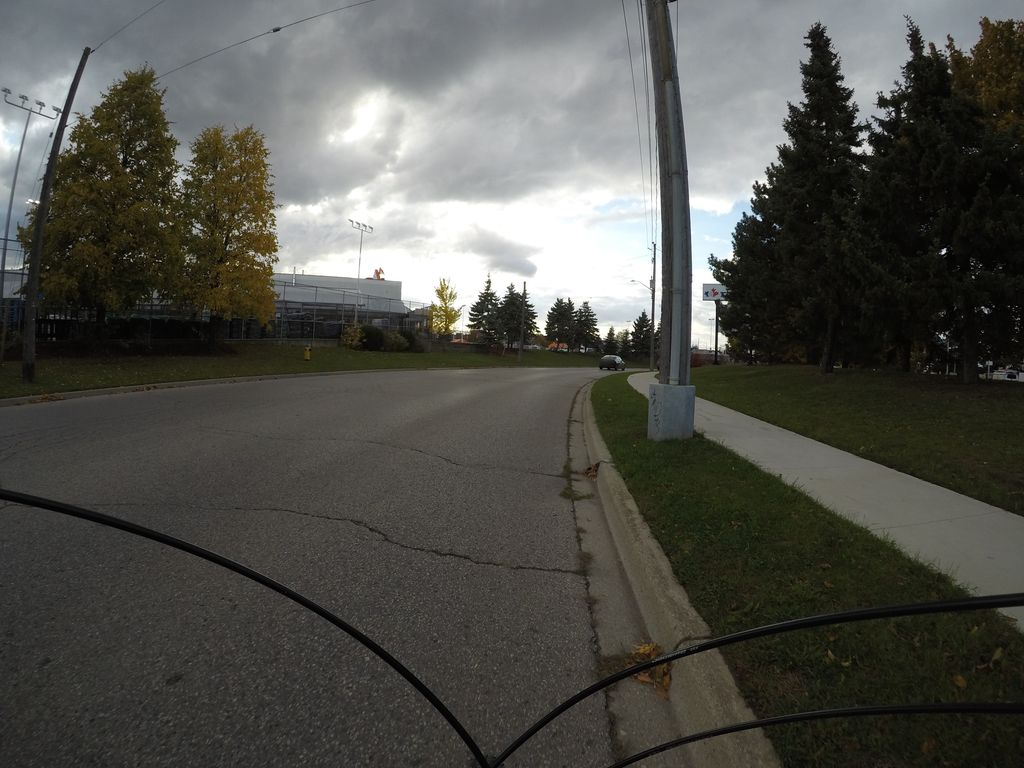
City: kitchener-waterloo